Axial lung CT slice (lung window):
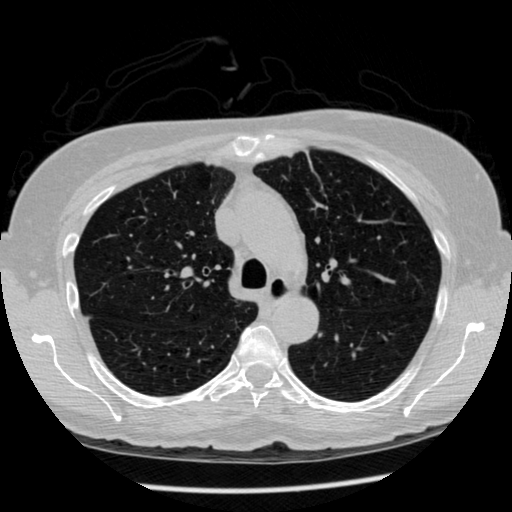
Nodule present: no